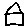
Label: house